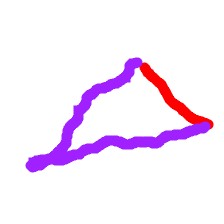
Shape: triangle